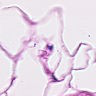
Metastatic tissue present: no